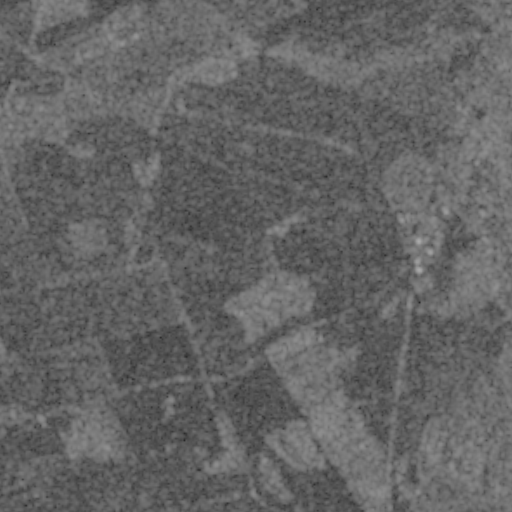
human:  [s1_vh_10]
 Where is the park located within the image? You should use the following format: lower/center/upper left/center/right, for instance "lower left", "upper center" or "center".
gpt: The park is located in the upper right of the image.
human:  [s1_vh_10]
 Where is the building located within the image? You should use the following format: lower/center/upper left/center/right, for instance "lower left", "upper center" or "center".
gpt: There is no building in the image.

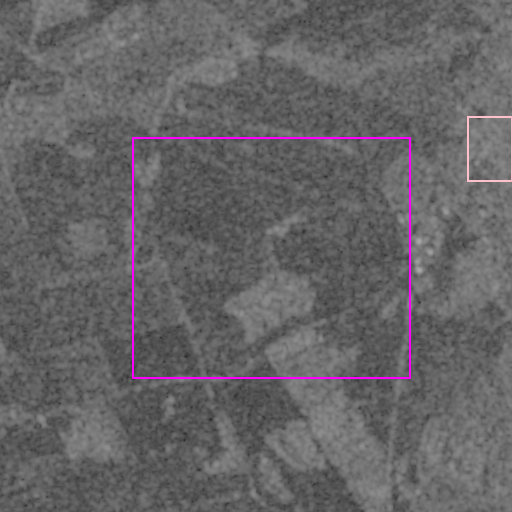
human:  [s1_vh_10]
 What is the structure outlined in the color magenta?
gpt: The structure outlined in magenta is a crop field.
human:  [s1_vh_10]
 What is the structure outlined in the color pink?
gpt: The structure outlined in pink is a park.
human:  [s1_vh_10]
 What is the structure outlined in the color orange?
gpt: There is no orange outline.